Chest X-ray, PA view. Patient: 57 years old, sex M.
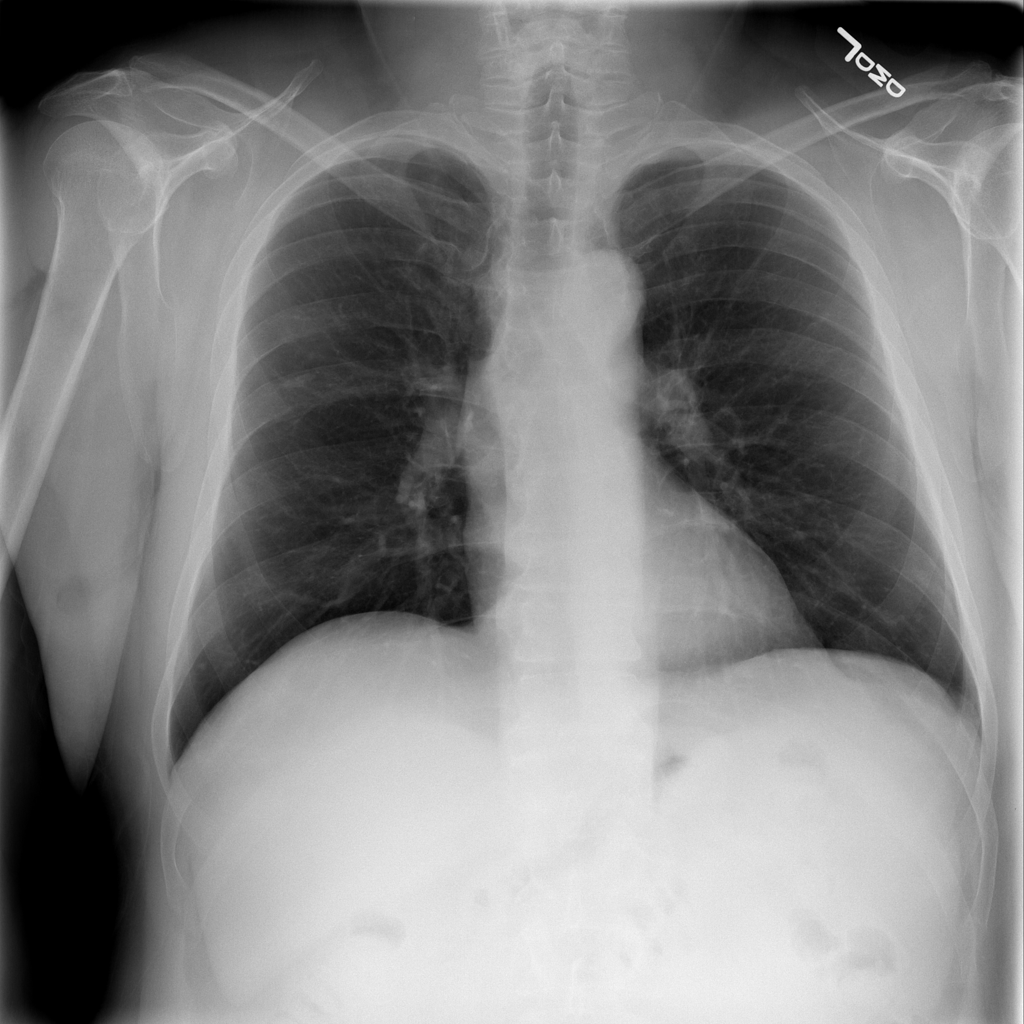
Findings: Infiltration